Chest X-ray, PA view. Patient: 57 years old, sex F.
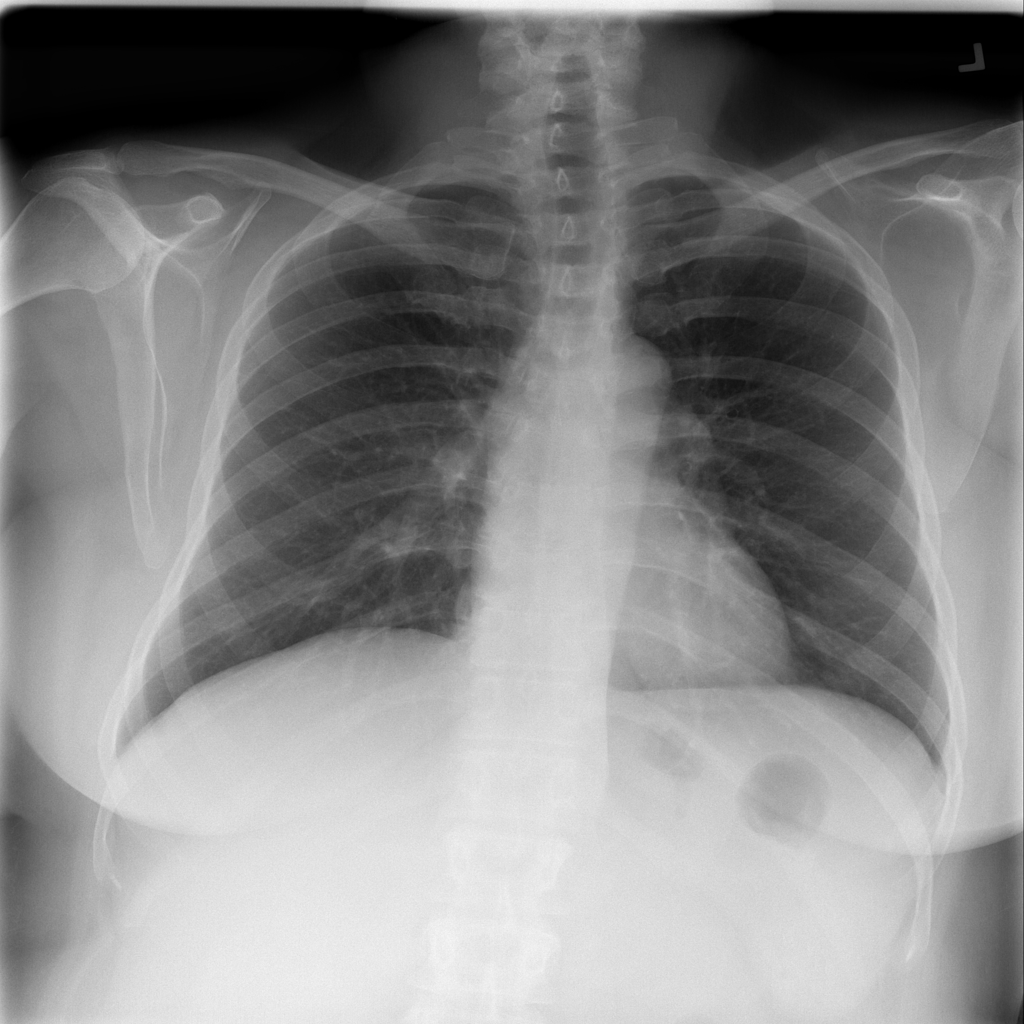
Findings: Infiltration